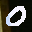
Label: 0